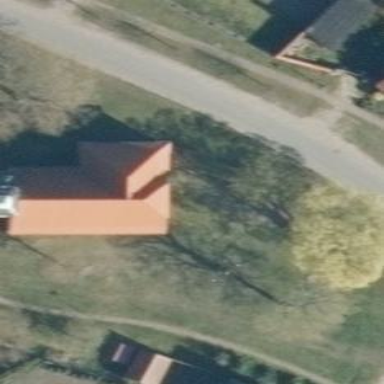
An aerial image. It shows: Church which is place of worship.